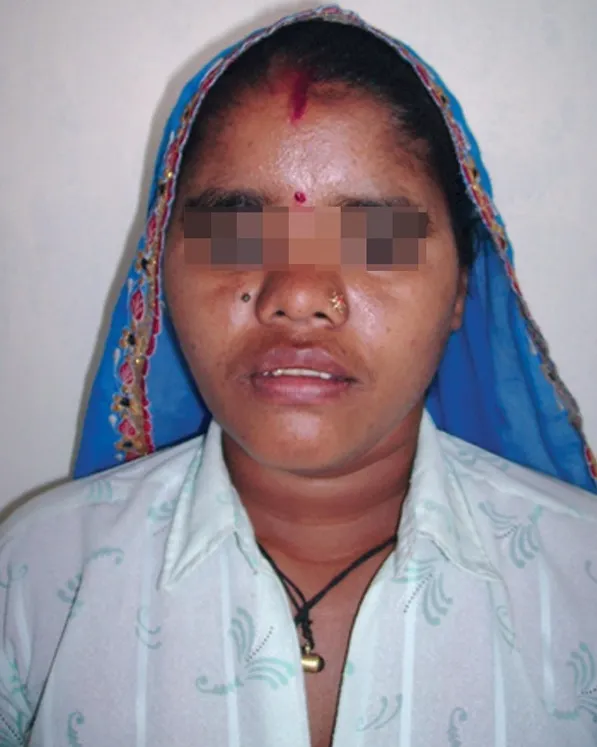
Postoperative view showing complete healing.
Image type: medical_photograph (other_medical_photograph)